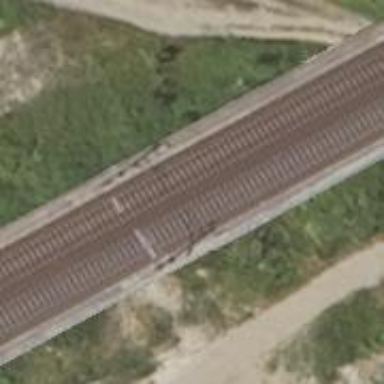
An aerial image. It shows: Bridge over electrified railway with contact line.